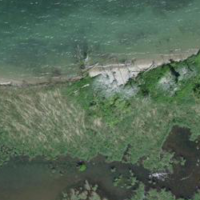
EUNIS habitat code: 21
Species observed at this site:
Ixobrychus minutus
Geranium robertianum
Podiceps cristatus
Cygnus olor